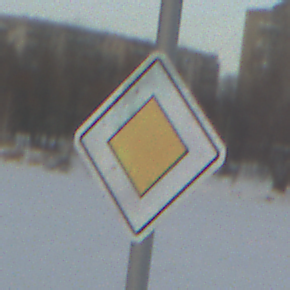
Verkehrszeichen: Vorfahrtsstrasse
Umgebung: Outdoor, Nature
Tageszeit: SunriseSunset
Wetter: PartlyCloudy
Licht: Natural
Jahreszeit: NotSpecified
Kontrast: LowContrast